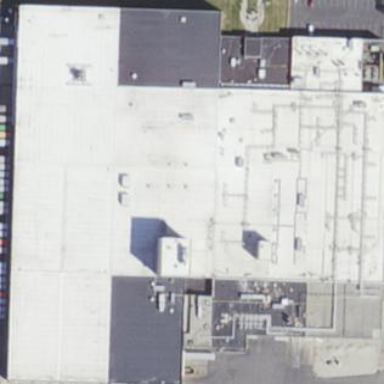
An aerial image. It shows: Industrial building being used for industrial purposes.